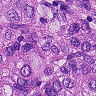
Metastatic tissue present: yes